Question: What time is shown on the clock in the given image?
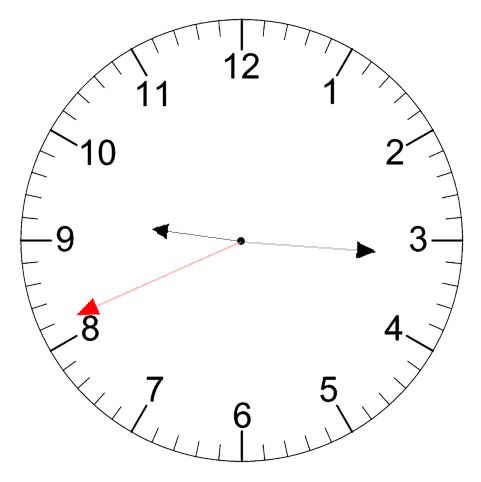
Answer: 09:15:41